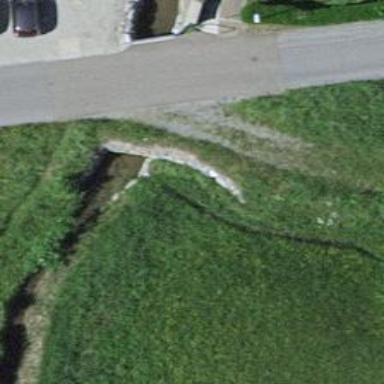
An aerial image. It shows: Ditch serving as waterway.